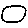
Label: circle